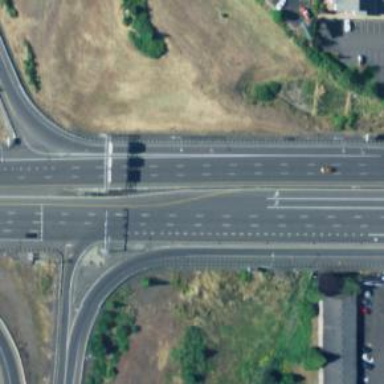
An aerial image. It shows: Asphalt trunk highway.